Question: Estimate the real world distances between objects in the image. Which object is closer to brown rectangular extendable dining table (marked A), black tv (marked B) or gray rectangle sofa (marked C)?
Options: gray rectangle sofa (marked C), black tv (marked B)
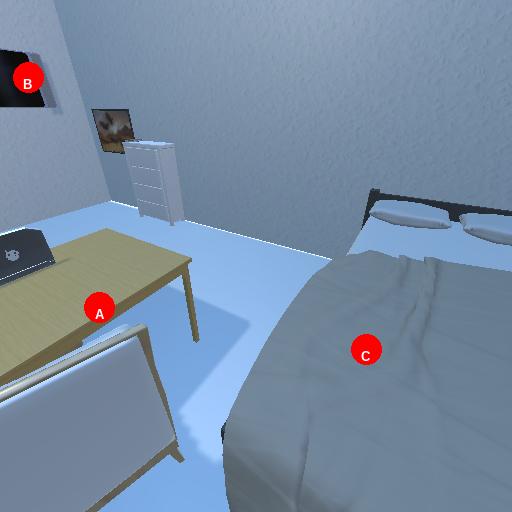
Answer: gray rectangle sofa (marked C)